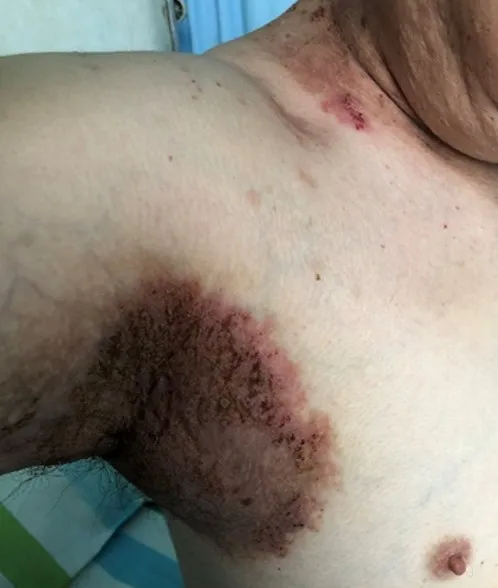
Day five post treatment with azathioprine, indicating healing erythematous axilla with some healing fissures, crustations and scaling.
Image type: medical_photograph (skin_photograph)